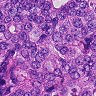
Metastatic tissue present: yes